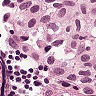
Metastatic tissue present: yes